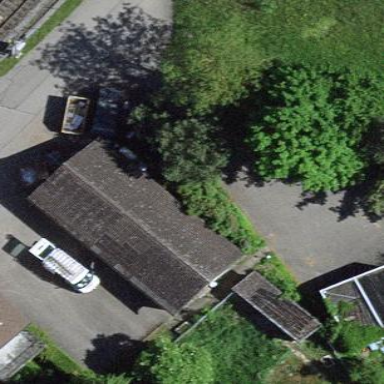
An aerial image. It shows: Garage building.